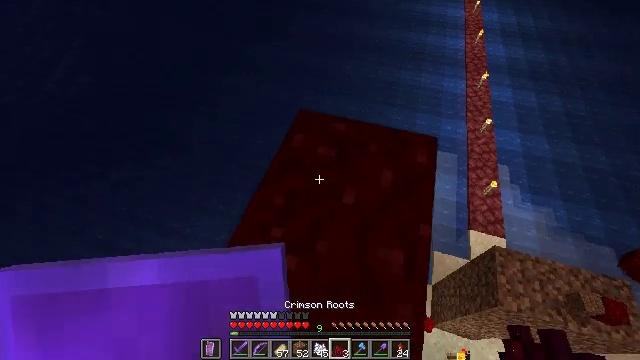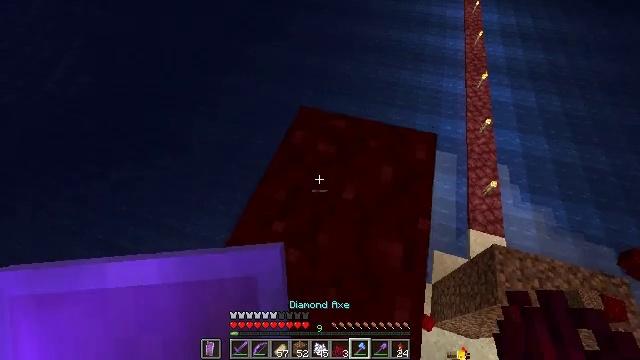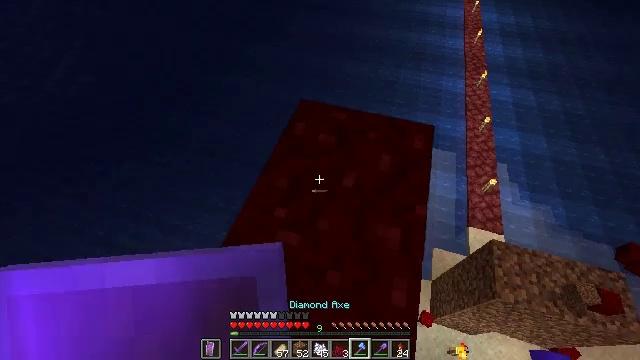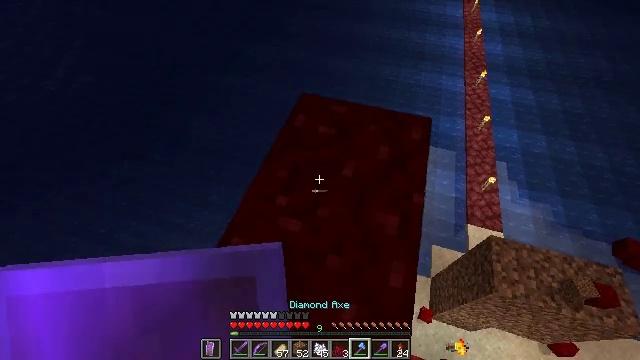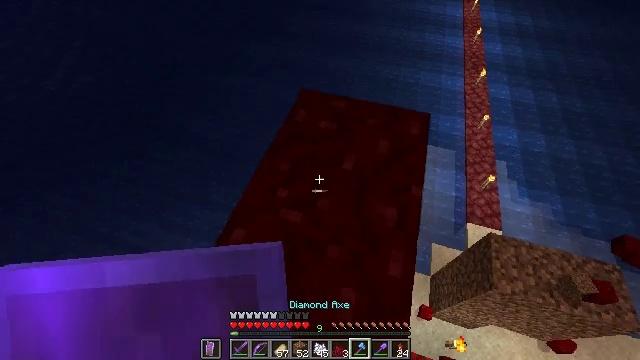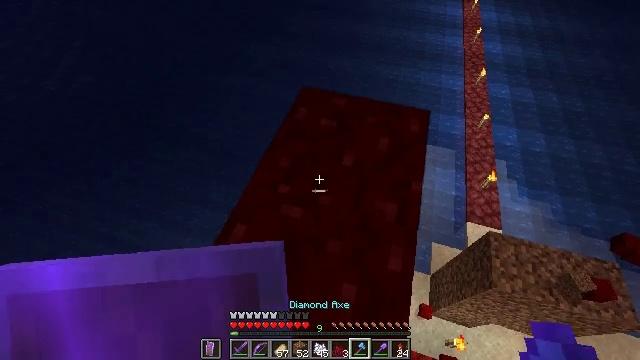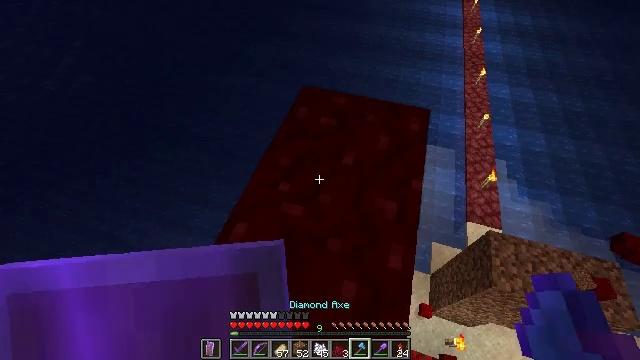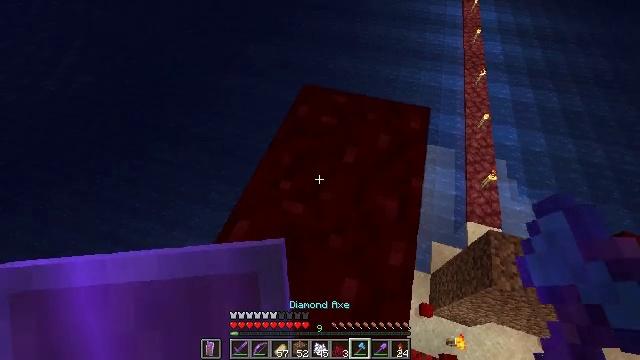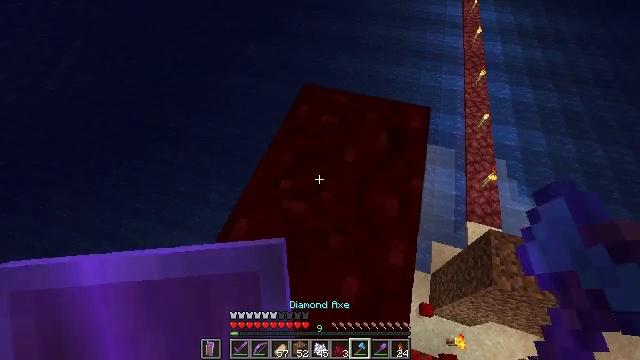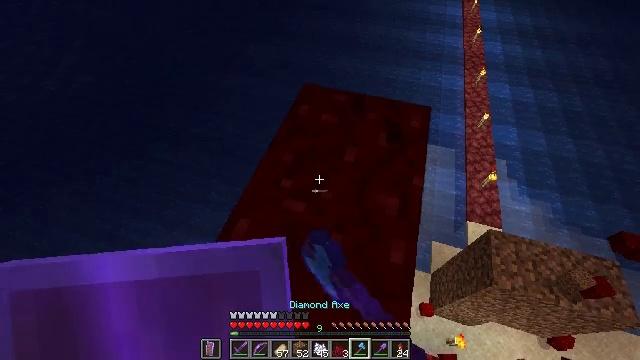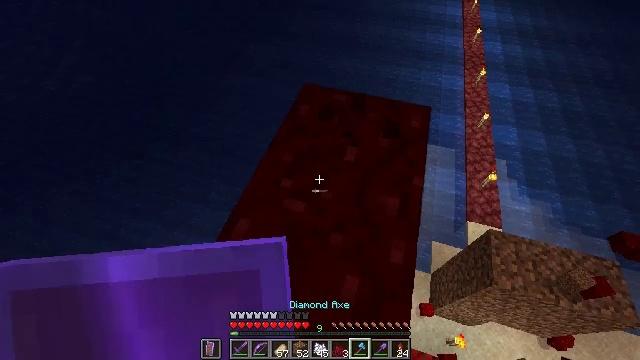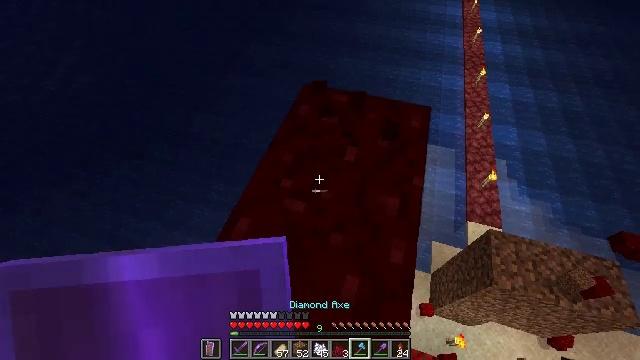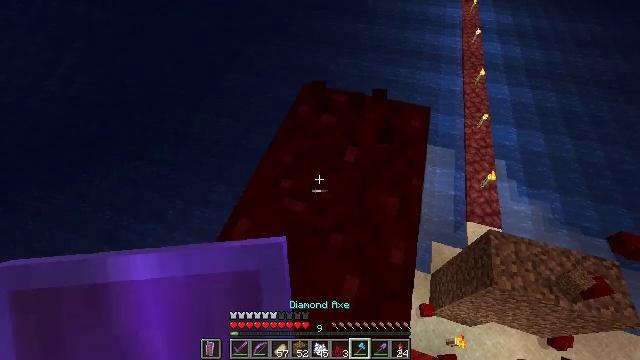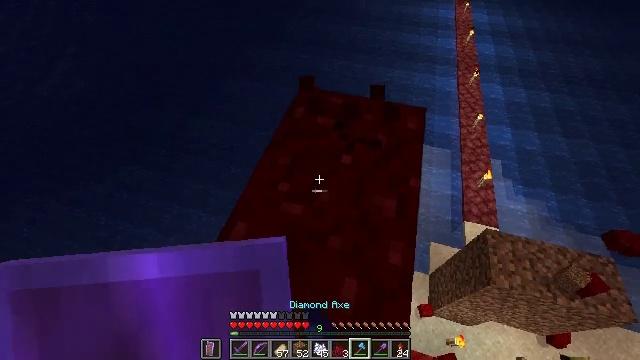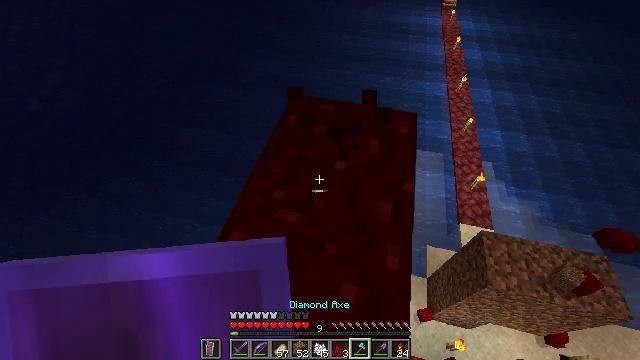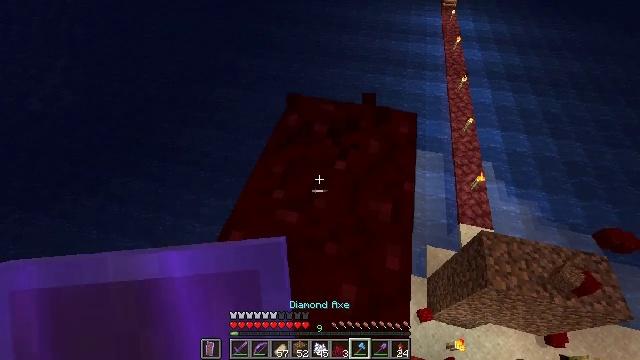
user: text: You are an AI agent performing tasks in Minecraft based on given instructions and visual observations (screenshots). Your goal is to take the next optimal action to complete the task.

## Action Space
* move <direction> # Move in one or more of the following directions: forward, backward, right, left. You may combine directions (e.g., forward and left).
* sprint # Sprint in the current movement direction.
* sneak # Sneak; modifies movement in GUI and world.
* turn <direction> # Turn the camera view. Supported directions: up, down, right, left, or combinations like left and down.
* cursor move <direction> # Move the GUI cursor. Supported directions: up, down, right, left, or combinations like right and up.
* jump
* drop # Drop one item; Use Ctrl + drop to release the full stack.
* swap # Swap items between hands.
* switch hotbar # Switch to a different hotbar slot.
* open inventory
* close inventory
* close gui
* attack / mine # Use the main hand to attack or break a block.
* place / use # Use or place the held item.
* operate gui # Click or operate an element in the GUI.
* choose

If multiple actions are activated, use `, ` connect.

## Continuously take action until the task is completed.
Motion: motion action
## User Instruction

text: Attack the nether wart block to break it.
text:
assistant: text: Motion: move back, sneak
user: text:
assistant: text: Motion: move back, sneak
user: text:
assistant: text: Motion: move back, sneak
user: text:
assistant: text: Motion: sneak
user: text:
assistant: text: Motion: sneak
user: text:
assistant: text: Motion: sneak
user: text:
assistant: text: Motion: sneak
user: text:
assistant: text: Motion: sneak, attack / mine
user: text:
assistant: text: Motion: sneak, attack / mine
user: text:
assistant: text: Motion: sneak, attack / mine
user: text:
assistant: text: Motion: sneak, attack / mine
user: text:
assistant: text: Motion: sneak, attack / mine
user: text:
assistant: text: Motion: sneak, turn right, attack / mine
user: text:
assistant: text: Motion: sneak, turn right and up, attack / mine
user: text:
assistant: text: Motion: sneak, attack / mine
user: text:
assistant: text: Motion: sneak, attack / mine
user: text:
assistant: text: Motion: sneak, attack / mine
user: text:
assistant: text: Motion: sneak, attack / mine
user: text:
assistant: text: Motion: sneak, attack / mine
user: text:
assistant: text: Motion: sneak, attack / mine
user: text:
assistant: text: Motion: sneak, attack / mine
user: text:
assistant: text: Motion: sneak, attack / mine
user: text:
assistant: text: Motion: sneak, attack / mine
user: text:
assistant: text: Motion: sneak, attack / mine
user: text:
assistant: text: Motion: sneak, attack / mine
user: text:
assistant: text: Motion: sneak, attack / mine
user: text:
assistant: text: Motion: sneak, attack / mine
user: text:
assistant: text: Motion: sneak, attack / mine
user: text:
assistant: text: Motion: sneak, attack / mine
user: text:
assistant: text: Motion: sneak, attack / mine